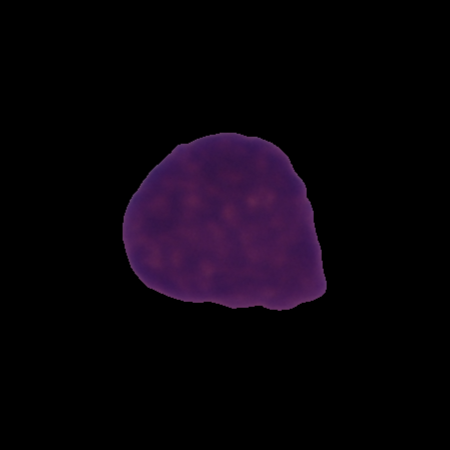
Label: healthy